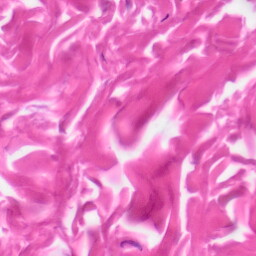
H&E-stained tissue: Skin